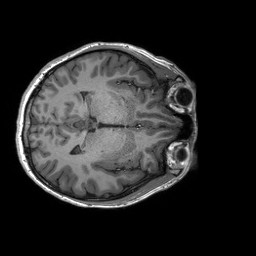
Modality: T1w
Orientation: coronal